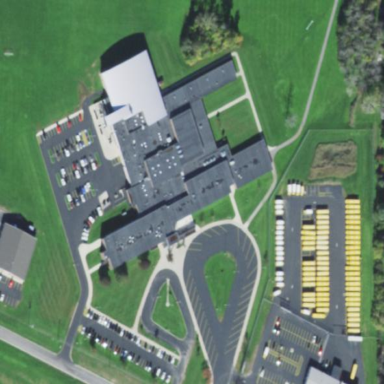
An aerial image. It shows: School.